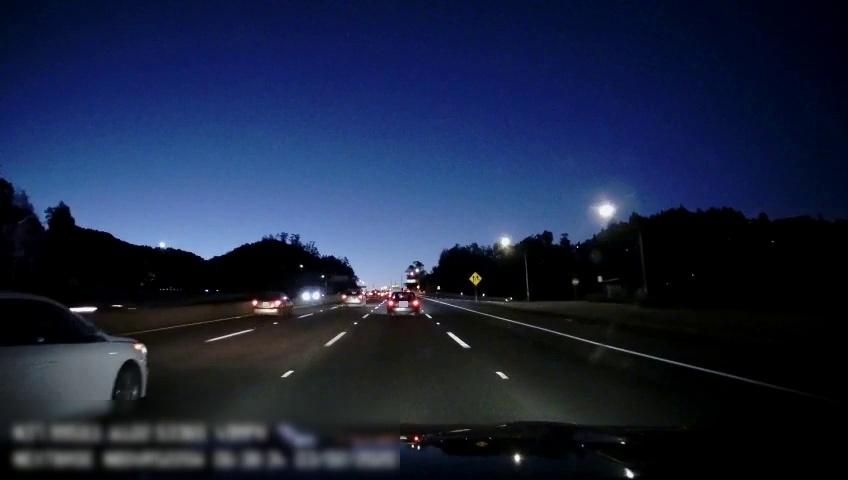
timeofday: Night
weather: Other
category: Drivable Space
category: Vehicles | SUV
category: Vehicles | Car
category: Vehicles | Car
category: Vehicles | Car
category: Vehicles | SUV
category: Vehicles | Car
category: Vehicles | SUV
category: Lanes | Alternate Lane
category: Lanes | Alternate Lane
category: Lanes | Current Lane
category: Lanes | Current Lane
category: Lanes | Alternate Lane
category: Lanes | Alternate Lane
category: Traffic | Signs
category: Traffic | Signs